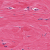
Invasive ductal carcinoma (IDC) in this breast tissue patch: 0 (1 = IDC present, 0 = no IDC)